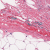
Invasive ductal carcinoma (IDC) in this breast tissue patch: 0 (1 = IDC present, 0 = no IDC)